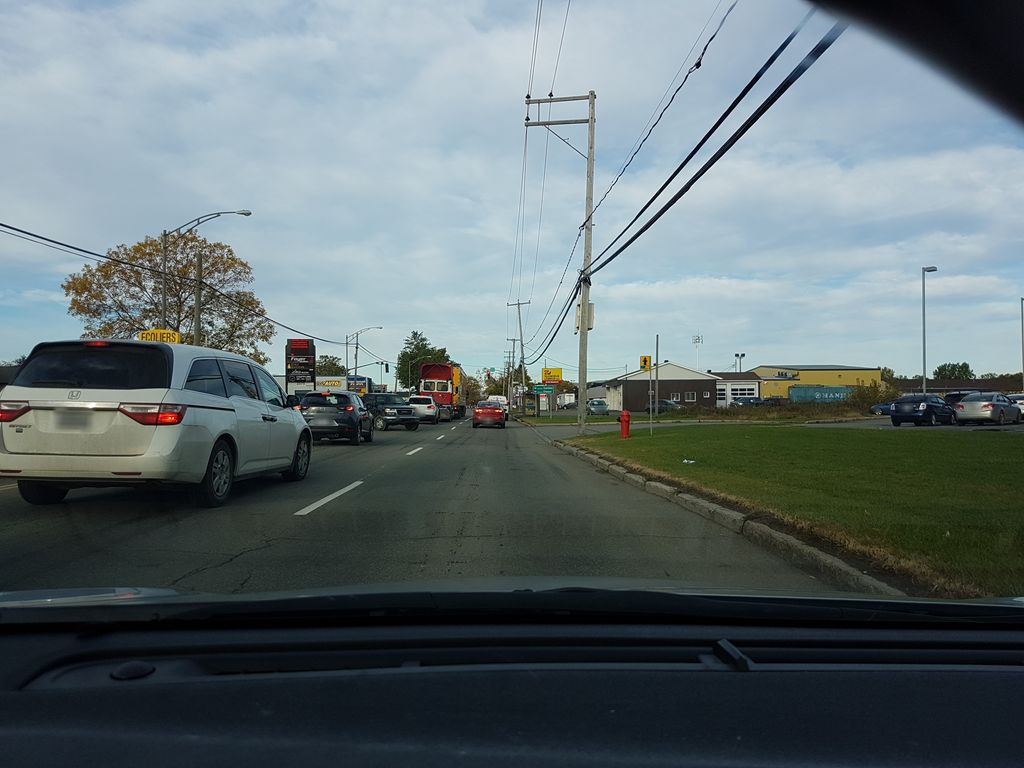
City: quebec_city